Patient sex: M
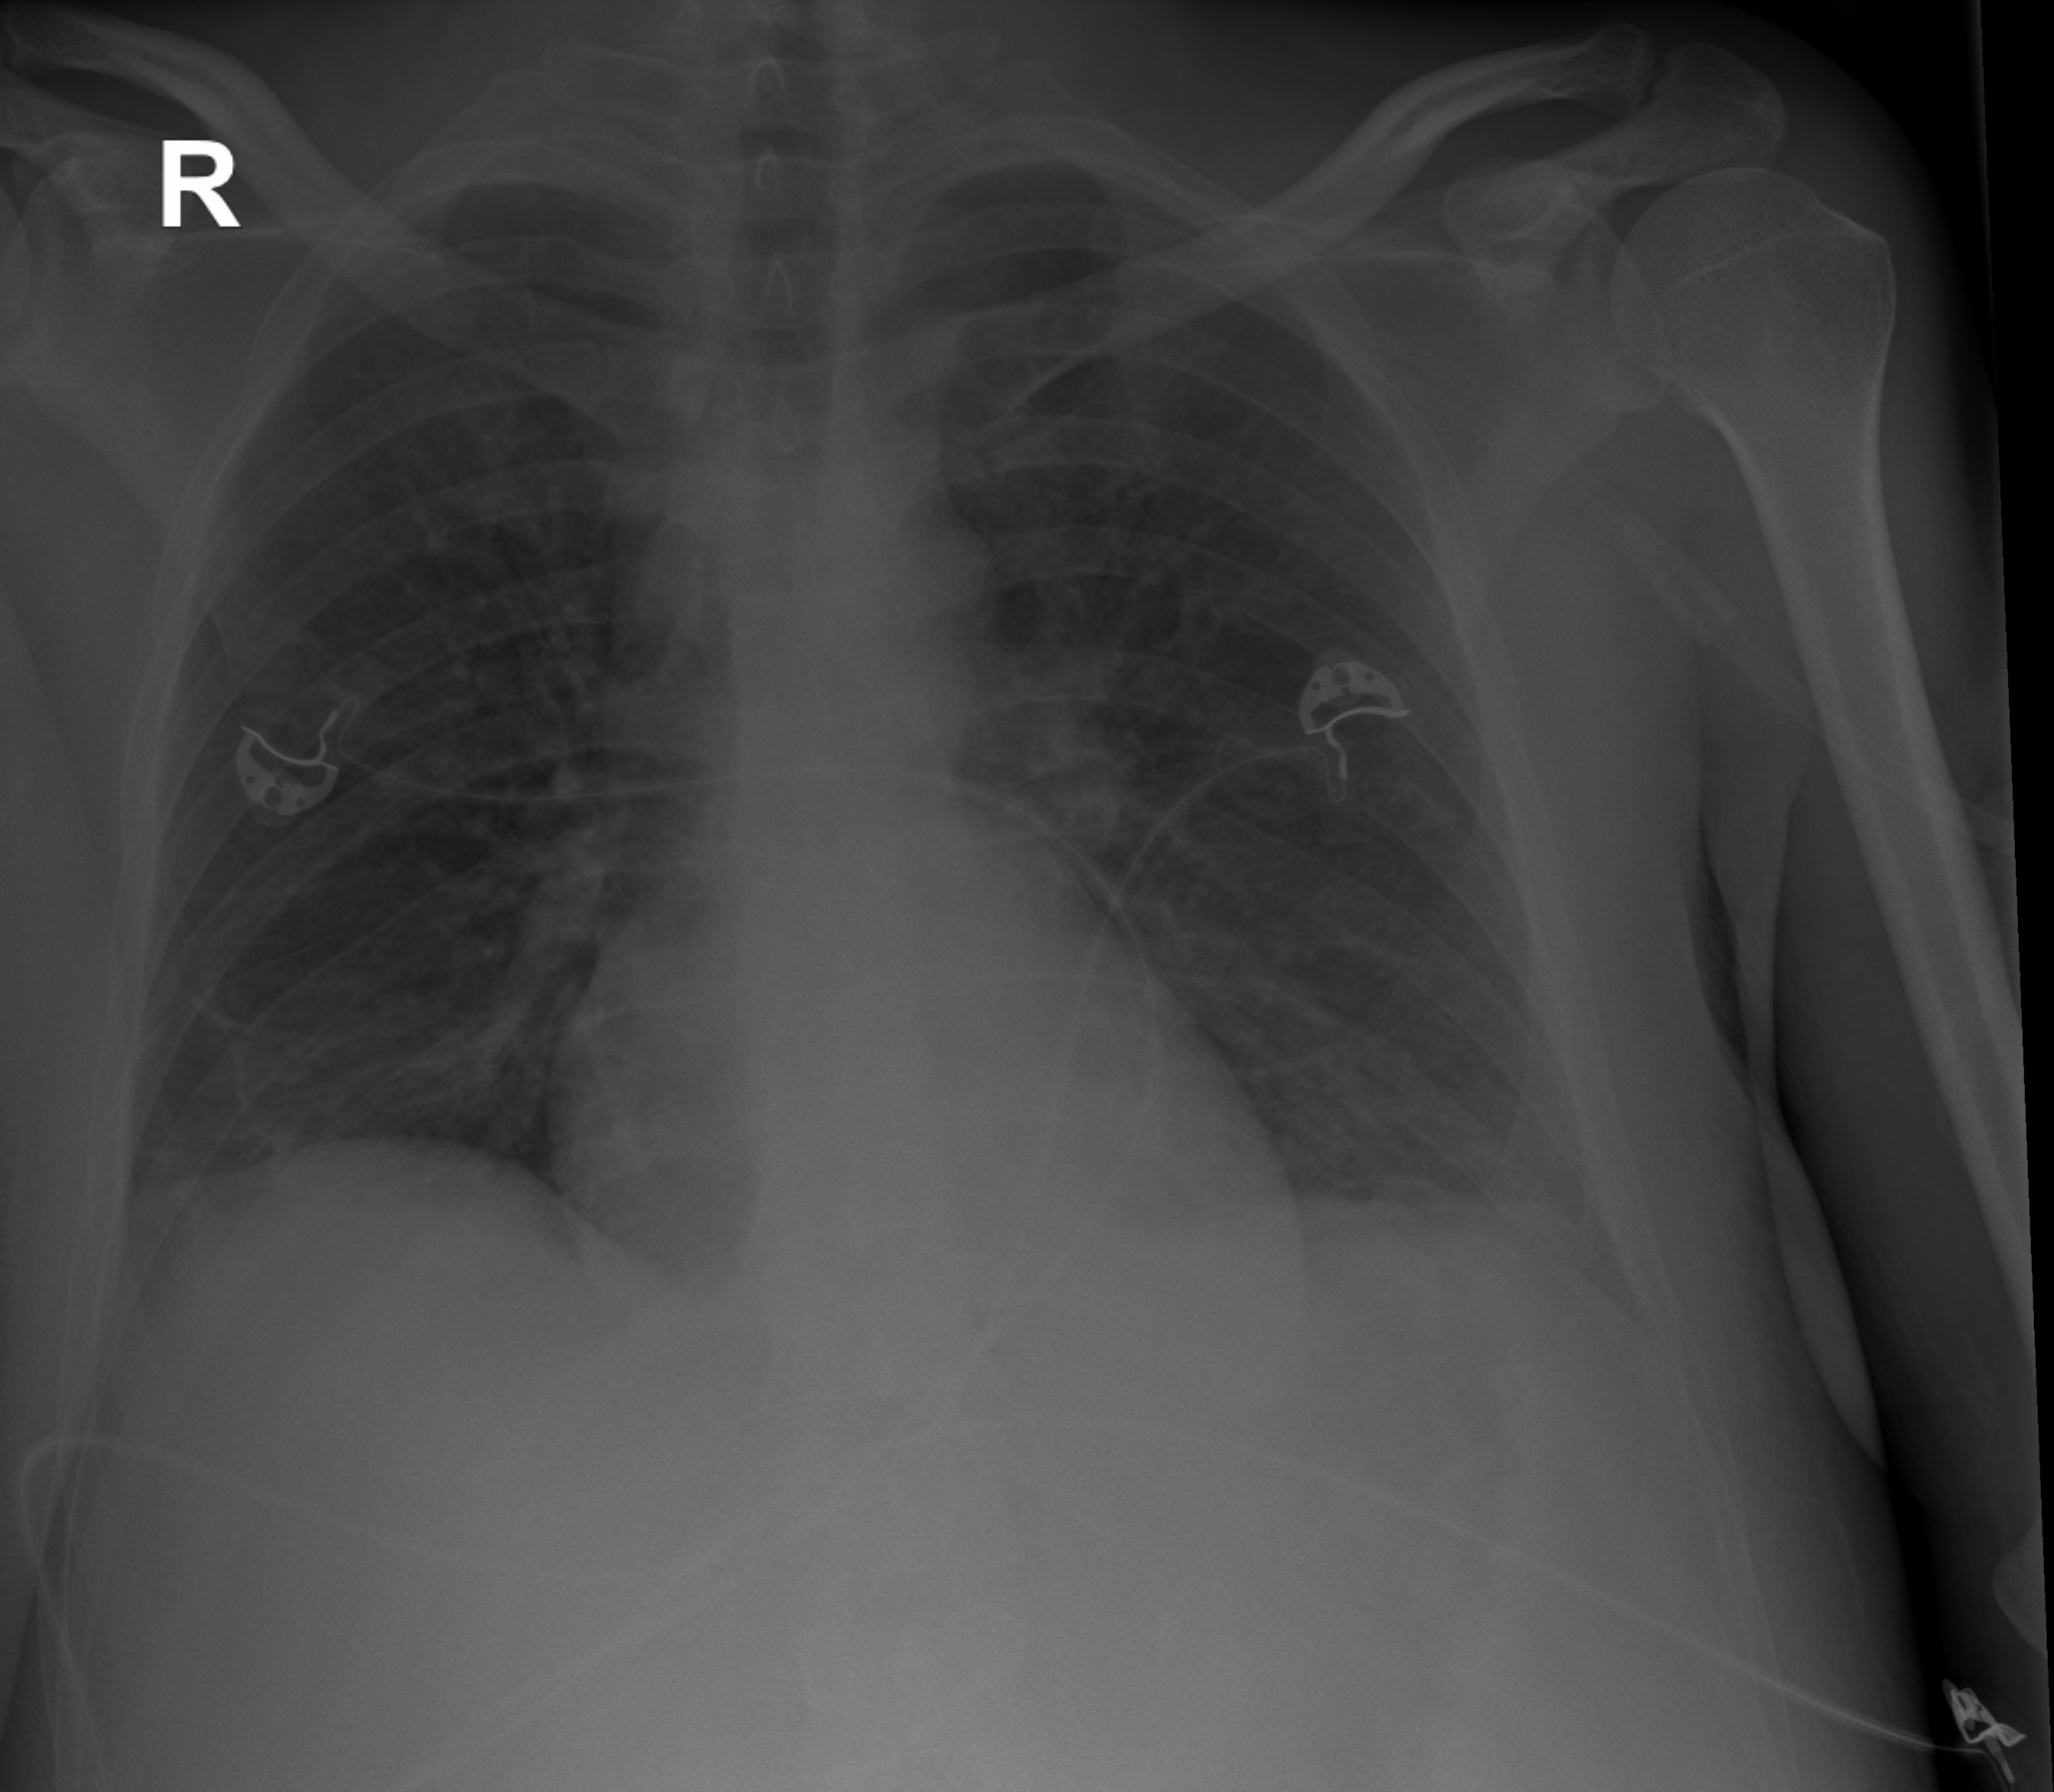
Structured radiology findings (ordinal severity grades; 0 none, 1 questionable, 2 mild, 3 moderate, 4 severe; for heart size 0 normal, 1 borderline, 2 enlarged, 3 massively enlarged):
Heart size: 0
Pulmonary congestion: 0
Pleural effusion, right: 0
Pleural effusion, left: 0
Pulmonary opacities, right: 0
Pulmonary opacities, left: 1
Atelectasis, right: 2
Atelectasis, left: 2